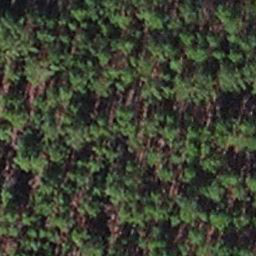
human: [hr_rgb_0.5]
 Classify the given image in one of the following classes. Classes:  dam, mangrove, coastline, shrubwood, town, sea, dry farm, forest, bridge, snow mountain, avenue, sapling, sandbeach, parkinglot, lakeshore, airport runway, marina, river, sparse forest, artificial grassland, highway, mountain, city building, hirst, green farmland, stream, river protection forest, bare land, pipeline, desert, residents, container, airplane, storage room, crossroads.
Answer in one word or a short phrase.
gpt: sapling